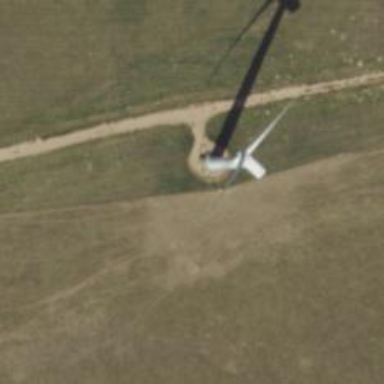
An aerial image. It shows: Wind generator with horizontal axis. The generator is wind turbine.